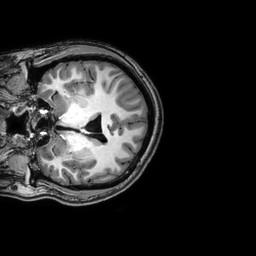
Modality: T1w
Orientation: coronal
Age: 48
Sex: female
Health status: ill
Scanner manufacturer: philips
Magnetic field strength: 3 T
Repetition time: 0.00816 s
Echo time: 0.003733 s